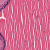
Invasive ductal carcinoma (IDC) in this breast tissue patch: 0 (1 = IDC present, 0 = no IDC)